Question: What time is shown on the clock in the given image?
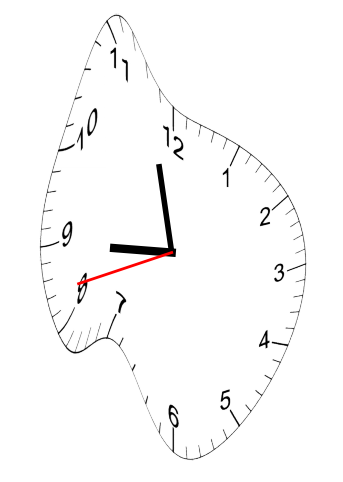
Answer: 08:57:42